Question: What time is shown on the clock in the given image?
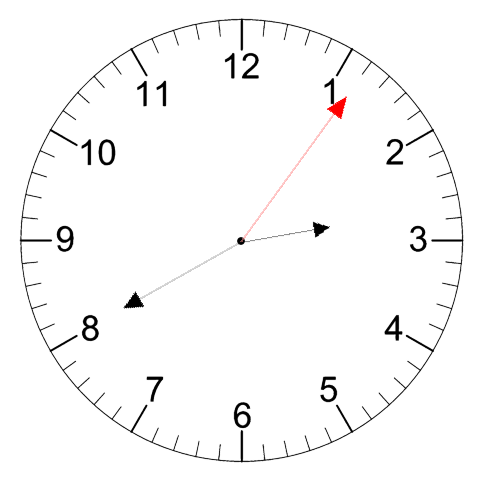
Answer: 02:40:06